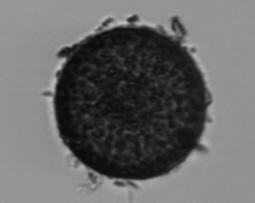
Label: Coscinodiscus